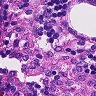
Metastatic tissue present: no